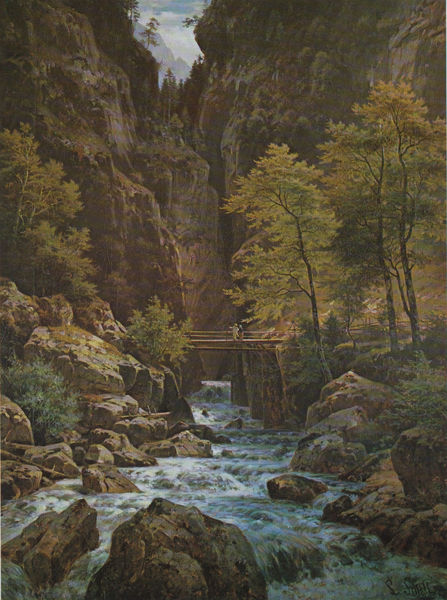
Titel: Bergschlucht mit Brücke
Künstler: Ludwig Sckell
Standort: Schloß Haimhausen bei Dachau
Institution: Gemälde-Cabinett-Unger
Schlagwörter: baum, berg, blau, blätter, dunkel, felsen, gemälde, gestein, himmel, laub, schatten, wasser, weiß, wolken, bäume, fluss, grün, landschaft, menschen, äste, braun, hell, holz, licht, männer, schwarz, zeichnung, wolke, hochformat, malerei, mensch, stein, steine, signatur, öl, bach, ferne, natur, brücke, büsche, gewässer, sonne, sträucher, blatt, person, tal, wald, wasserfall, gischt, wellen, enge, berge, fels, gebirge, steilhang, schlucht, stromschnellen, ölgemälde, steg, zeigen, moos, buchen, freiheit, gebirgsbach, romanik, felsbrocken, fließen, klamm, wildbach, felswände, flussschnellen, bltt, gebirgswald, gebirgsbach über felsen fließend, holzbrücke mit 2 personen, gebirgige landschaft, hintergrund höhere berge, stomschnellen, felcen, klipe, schaen